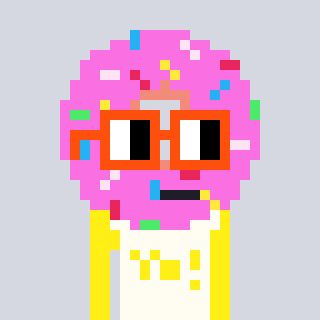
a pixel art character with square orange glasses, a doughnut-shaped head and a grayscale-colored body on a cool background